Interaction volume radius: 5 \u00c5
Interaction volume height: 15 \u00c5
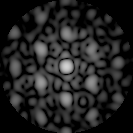
Disorder parameter: 0.4785